Question: I am doing a git branch merge between two branches using Visual Studio Team Explorer for a Git Repo. I have made a decision to 'Keep Target' changes. I have 190 code files to do. At present, it appears I have to go through each file and click 'Keep Taget'. Please see the screen shot below:

Any ideas how I can do this in a batch? Any script that I can run to do all these files?
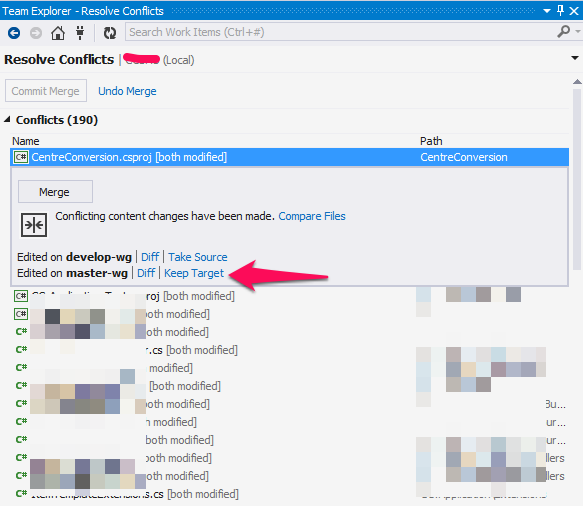
Answer: Undo the merge in Visual Studio Team Explorer and use the Git command line.
Assuming you're on the 'master-wg' branch, do:
'git merge -X ours develop-wg'
The '-X ours' option forces merge conflicts to be auto-resolved by favouring 'our' version (i.e from the branch we're currently checked out on, the branch we're merging into). Changes from the other branch that do not conflict with our branch will also be reflected in the merge result.